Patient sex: M
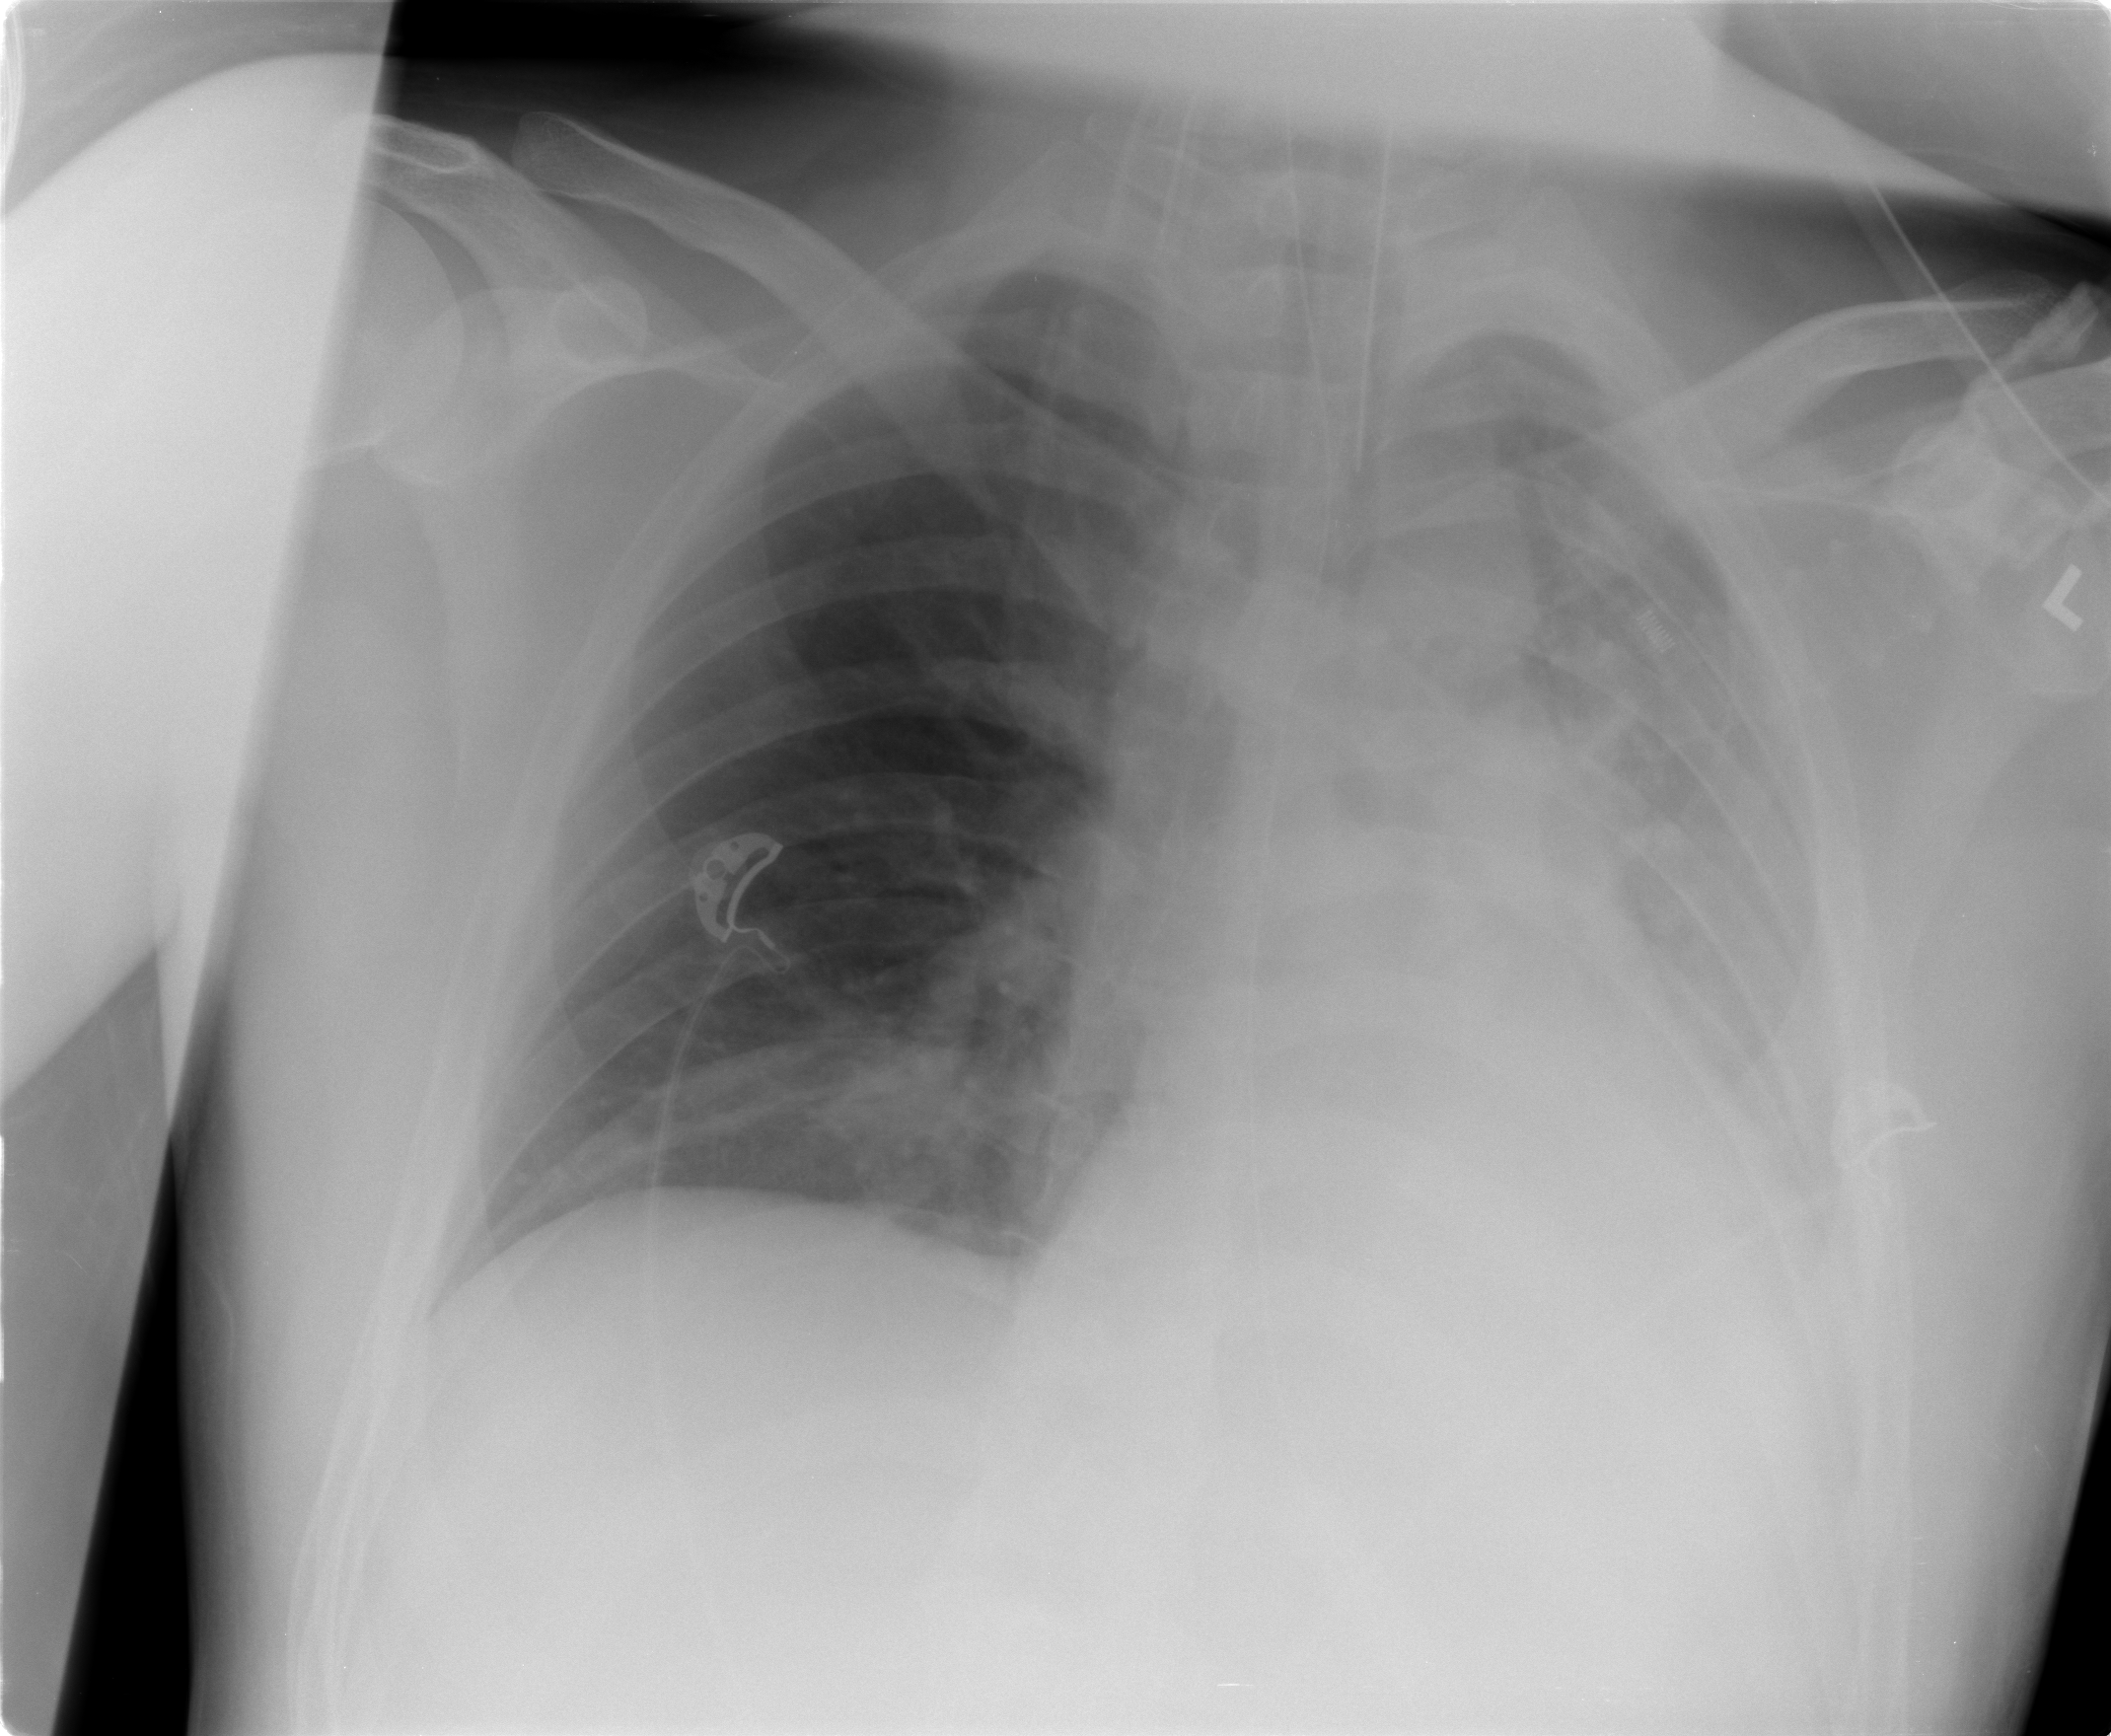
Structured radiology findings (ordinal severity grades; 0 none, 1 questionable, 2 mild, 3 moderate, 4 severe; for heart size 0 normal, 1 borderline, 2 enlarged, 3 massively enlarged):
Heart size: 2
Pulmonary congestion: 0
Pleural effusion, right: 0
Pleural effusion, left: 3
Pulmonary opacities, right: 0
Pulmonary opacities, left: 1
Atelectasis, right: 0
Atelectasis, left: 4